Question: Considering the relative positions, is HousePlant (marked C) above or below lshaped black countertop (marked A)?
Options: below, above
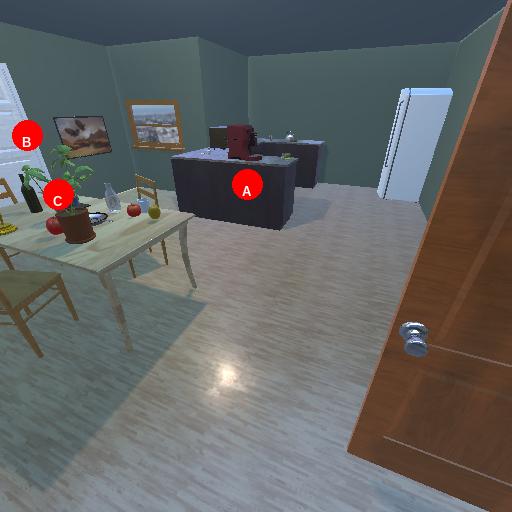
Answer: below